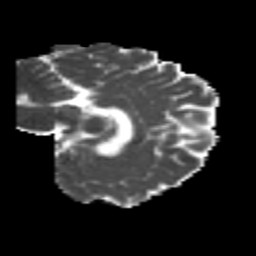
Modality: MD
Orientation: sagittal
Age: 26
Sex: female
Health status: healthy
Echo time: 0.074 s